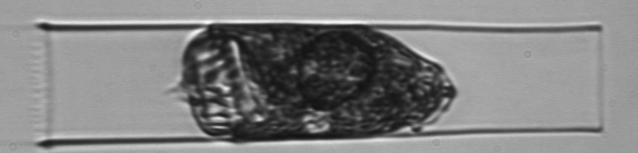
Label: Eutintinnus